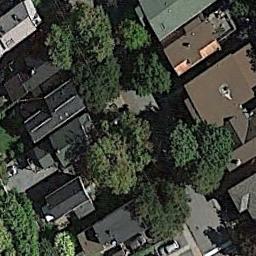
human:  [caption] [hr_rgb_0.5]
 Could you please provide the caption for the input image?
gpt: The medium residential is next to some trees .

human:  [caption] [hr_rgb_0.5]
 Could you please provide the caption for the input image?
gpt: The medium residential area has some dense houses and some trees are among these houses .

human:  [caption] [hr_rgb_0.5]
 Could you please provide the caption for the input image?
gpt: Houses in medium-sized residential areas are built on either side .

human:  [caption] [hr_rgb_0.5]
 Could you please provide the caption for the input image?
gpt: Many trees and buildings are in medium residential area .

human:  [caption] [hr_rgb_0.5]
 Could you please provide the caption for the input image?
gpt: There are some green trees and buildings on the medium residential area .